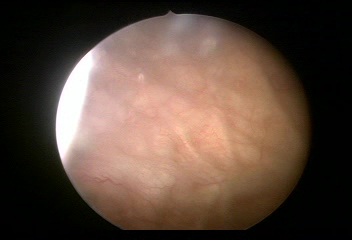
Modality: WLC
Class: Normal mucosa
Bladder cancer association: No